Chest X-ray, PA view. Patient: 52 years old, sex F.
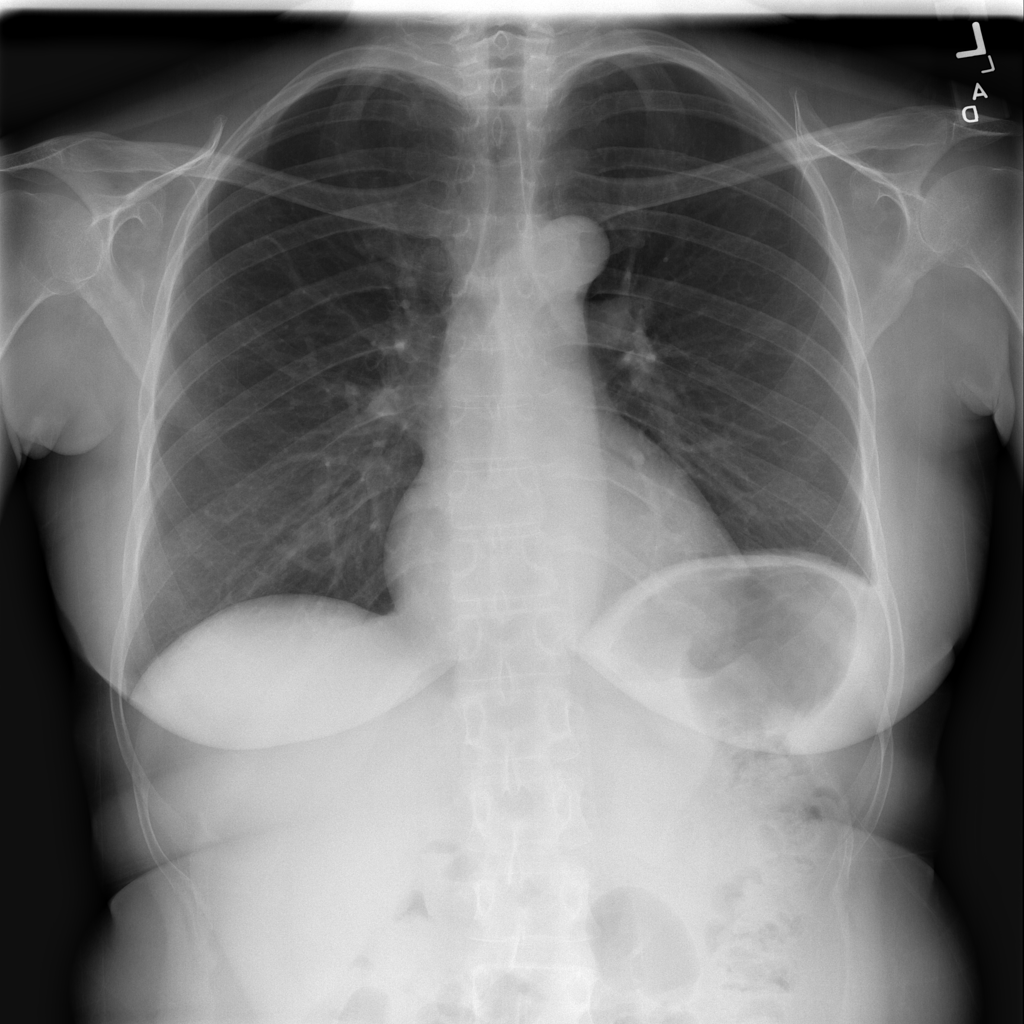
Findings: No Finding